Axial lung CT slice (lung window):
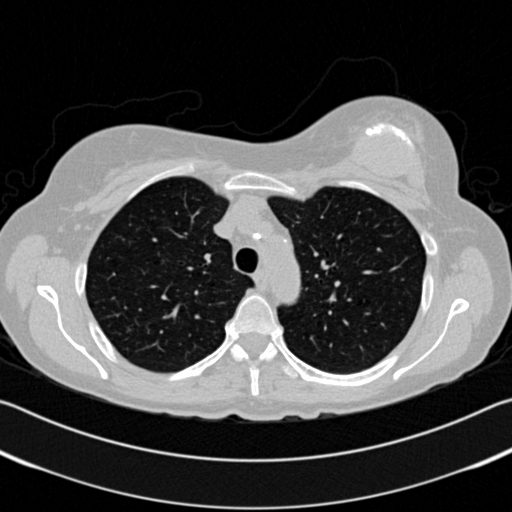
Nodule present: no